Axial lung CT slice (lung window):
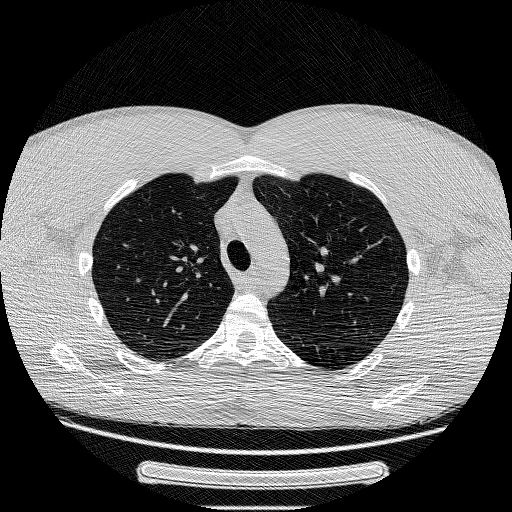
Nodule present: no